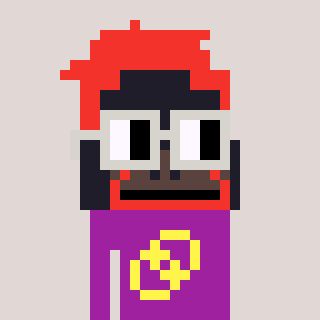
a pixel art character with square light gray glasses, a orangutan-shaped head and a magenta-colored body on a warm background